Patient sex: F
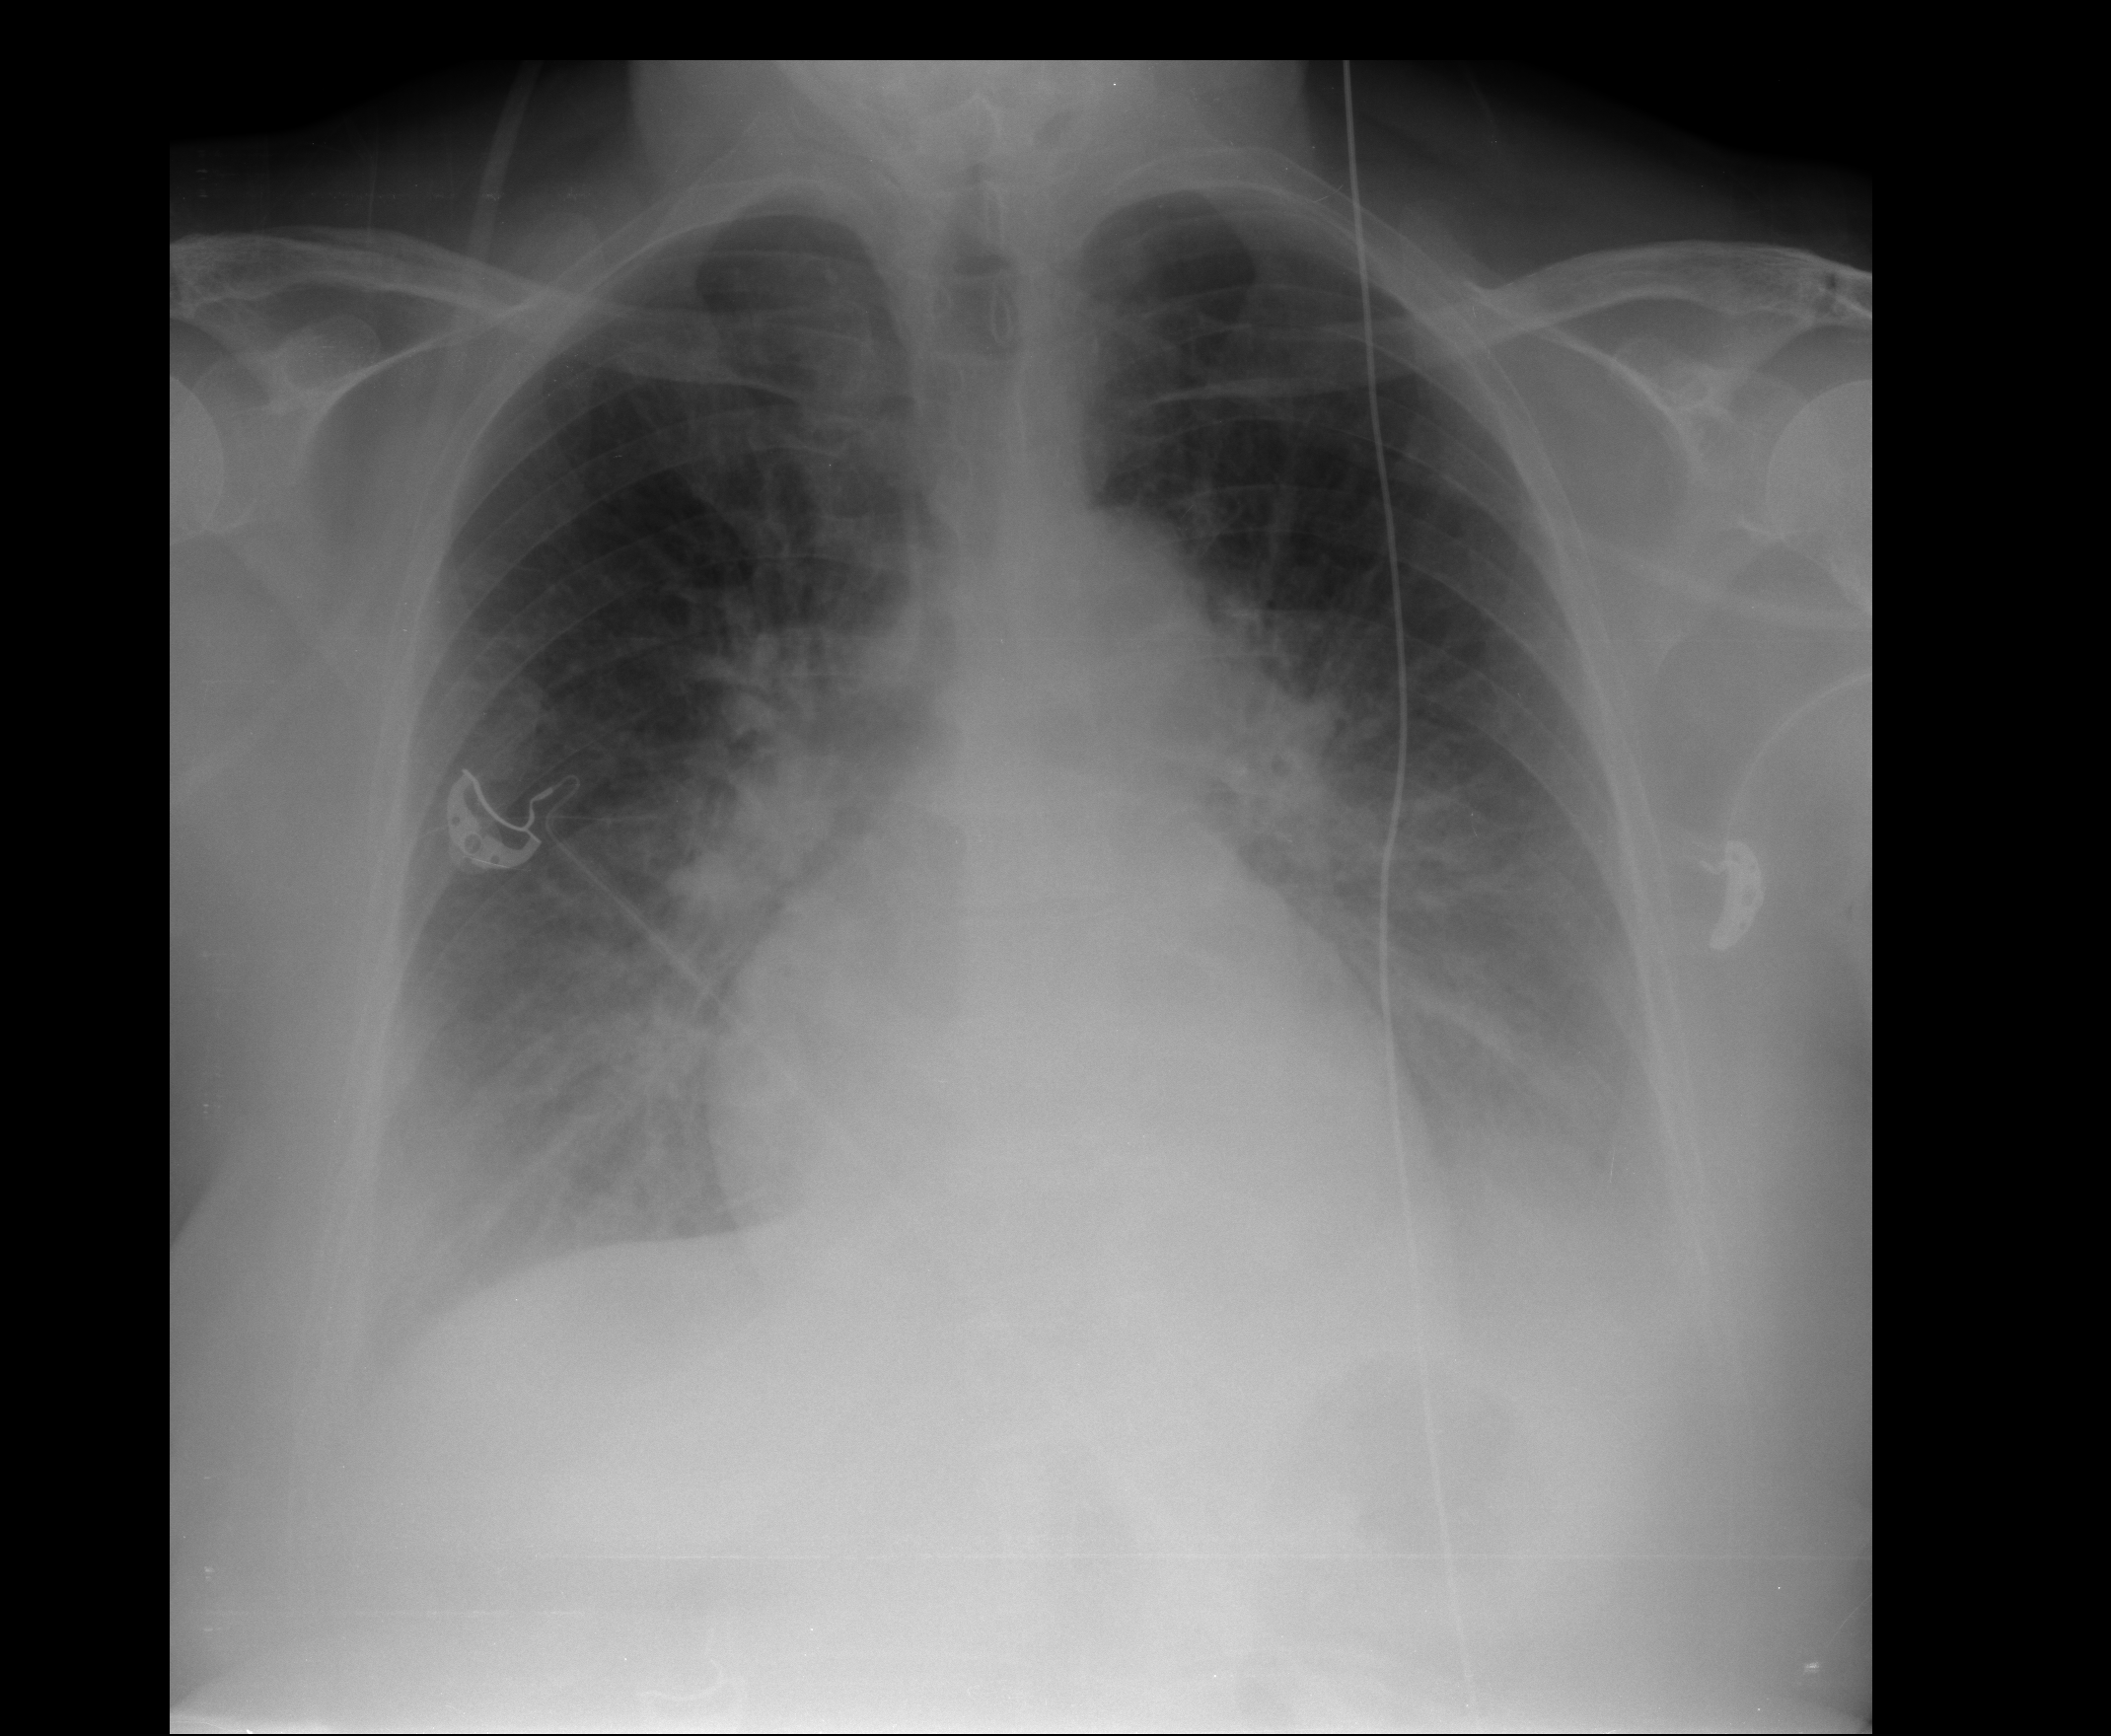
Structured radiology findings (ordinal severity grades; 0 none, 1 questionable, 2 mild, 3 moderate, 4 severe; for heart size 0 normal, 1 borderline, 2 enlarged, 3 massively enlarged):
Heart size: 0
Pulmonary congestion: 4
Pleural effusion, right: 2
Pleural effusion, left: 2
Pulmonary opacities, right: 2
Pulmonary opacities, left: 2
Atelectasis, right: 2
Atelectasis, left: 2